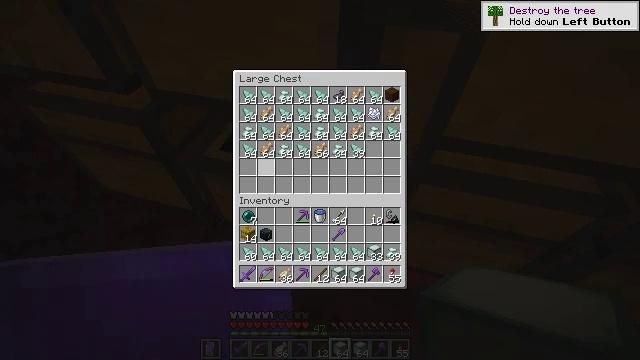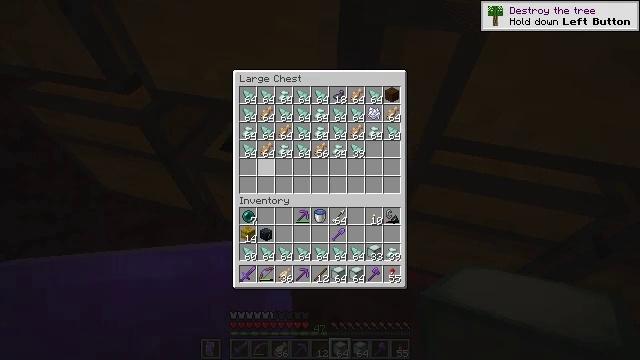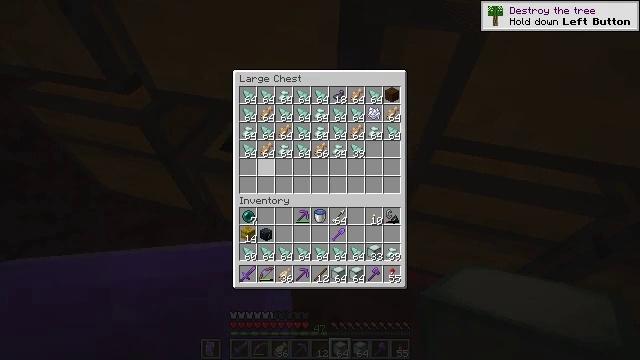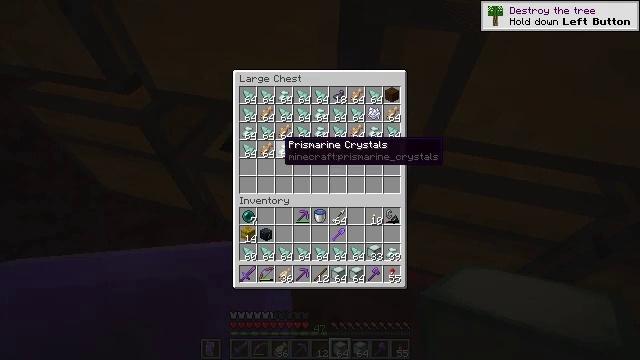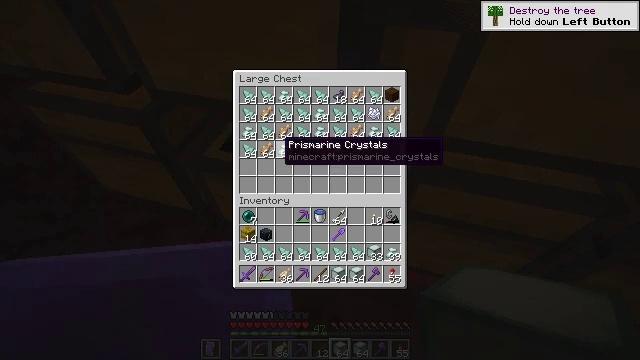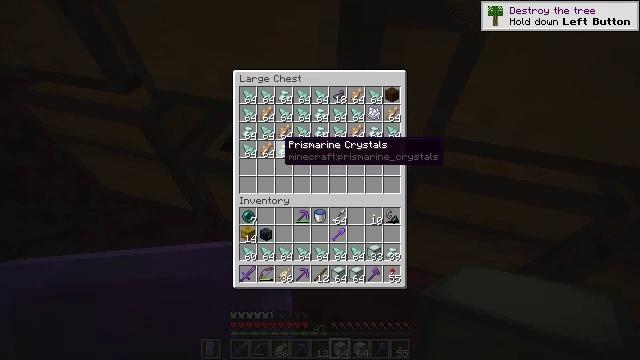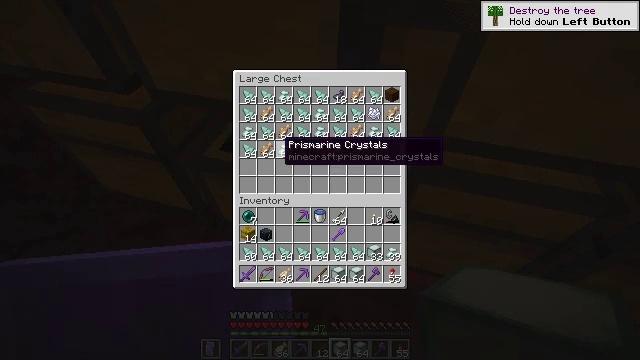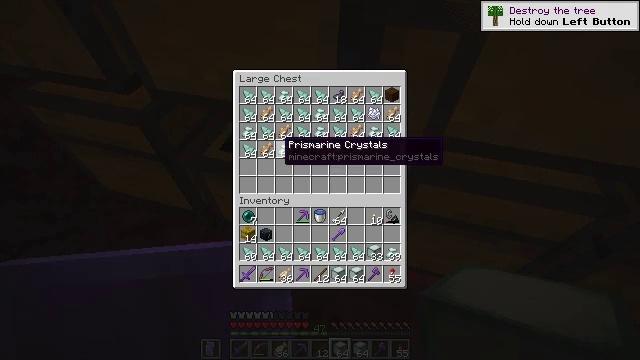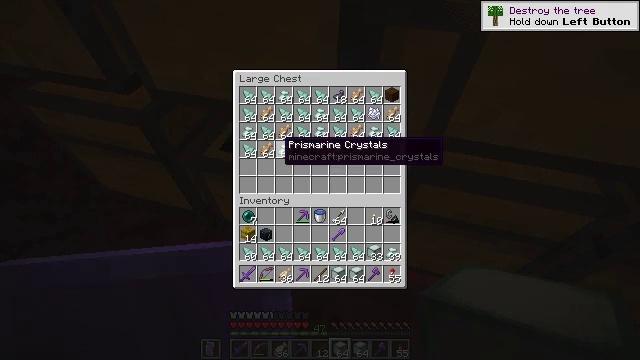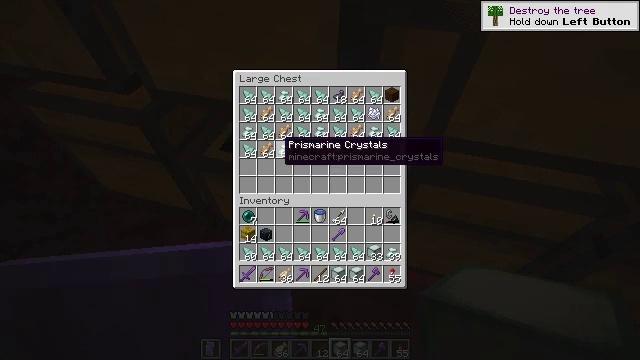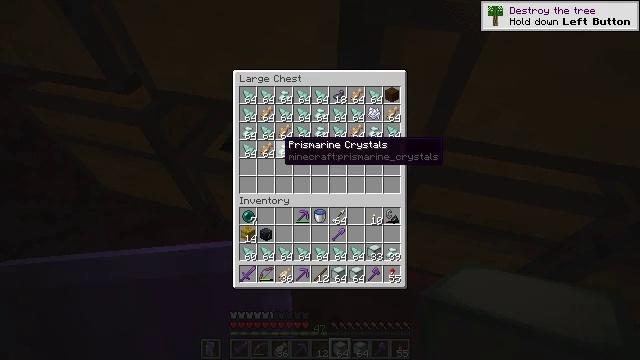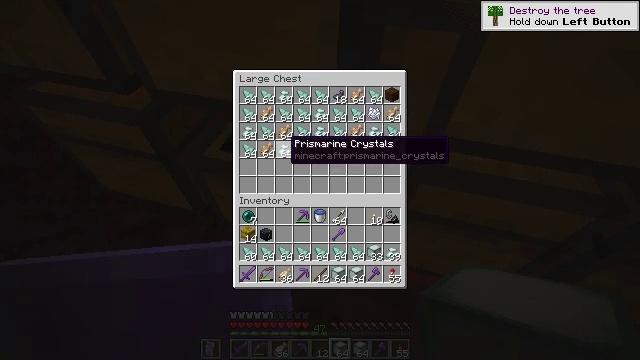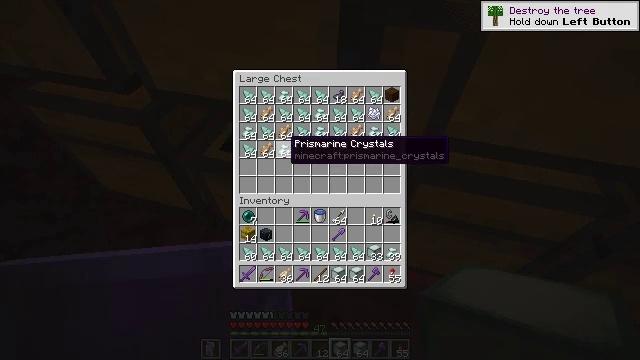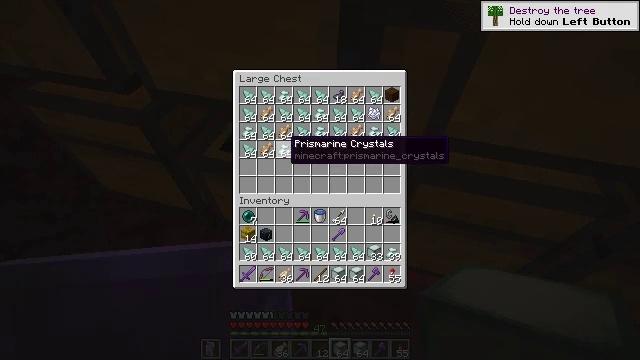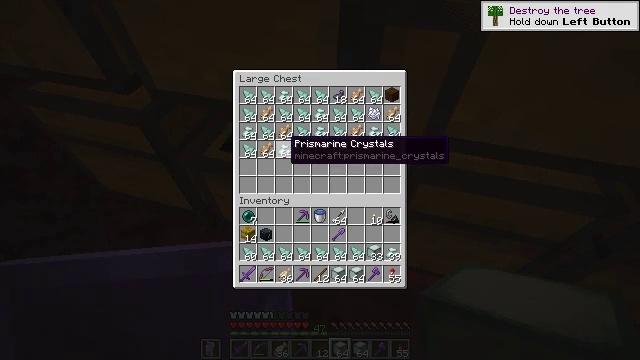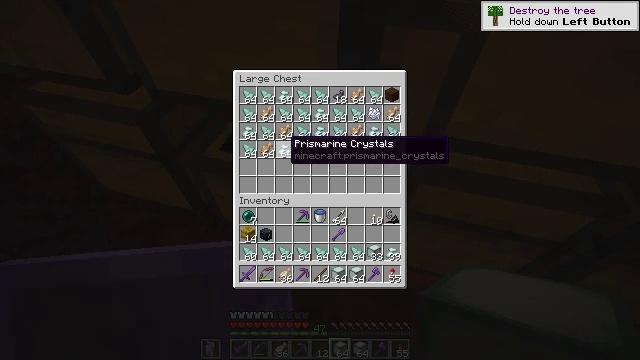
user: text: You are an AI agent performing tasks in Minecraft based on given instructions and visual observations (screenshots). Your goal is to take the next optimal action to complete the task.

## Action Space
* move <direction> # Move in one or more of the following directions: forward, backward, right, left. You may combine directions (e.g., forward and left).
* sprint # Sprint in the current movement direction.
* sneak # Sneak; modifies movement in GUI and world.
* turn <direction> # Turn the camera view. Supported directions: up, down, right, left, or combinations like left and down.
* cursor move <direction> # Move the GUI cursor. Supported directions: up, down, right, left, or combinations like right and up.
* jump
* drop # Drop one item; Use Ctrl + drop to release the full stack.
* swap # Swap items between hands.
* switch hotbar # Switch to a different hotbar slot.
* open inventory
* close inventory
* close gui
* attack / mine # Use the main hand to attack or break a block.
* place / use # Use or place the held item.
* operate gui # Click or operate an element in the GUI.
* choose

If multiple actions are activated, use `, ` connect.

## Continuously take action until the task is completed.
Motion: motion action
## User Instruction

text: Interact with a crafting table to make a sea lantern.
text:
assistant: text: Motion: no_op
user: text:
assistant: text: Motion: turn right
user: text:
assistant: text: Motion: no_op
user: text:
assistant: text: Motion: no_op
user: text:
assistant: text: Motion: no_op
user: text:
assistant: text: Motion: no_op
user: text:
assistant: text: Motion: no_op
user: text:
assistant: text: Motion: no_op
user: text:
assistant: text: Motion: no_op
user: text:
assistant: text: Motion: no_op
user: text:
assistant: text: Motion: no_op
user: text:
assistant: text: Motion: no_op
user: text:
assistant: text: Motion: no_op
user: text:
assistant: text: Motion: no_op
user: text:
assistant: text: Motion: no_op
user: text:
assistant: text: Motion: no_op
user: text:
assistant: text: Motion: sneak
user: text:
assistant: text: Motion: sneak
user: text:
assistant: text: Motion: sneak
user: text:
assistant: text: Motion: sneak
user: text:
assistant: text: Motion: sneak
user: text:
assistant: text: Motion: sneak, attack / mine
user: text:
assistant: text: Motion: sneak, attack / mine
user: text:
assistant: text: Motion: sneak, attack / mine
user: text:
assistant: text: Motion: sneak, attack / mine
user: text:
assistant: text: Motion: sneak
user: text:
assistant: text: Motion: sneak
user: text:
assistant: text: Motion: sneak, turn left and up
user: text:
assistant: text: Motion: sneak
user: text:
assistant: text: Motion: sneak